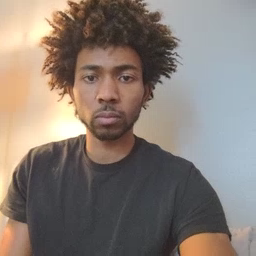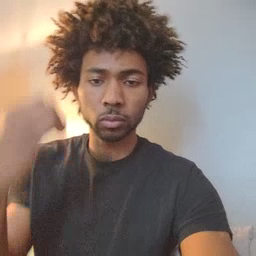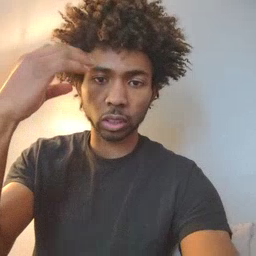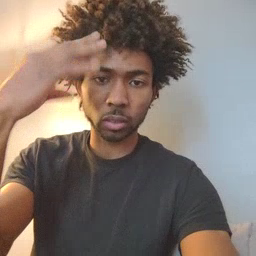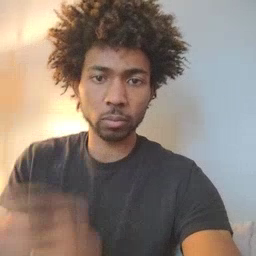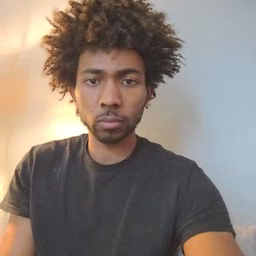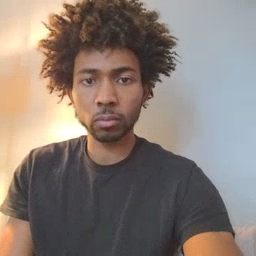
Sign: shower